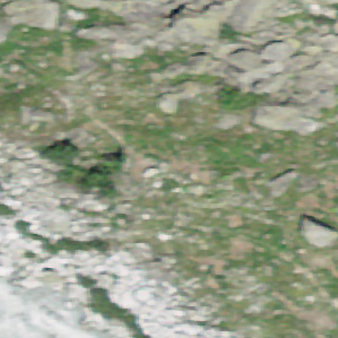
Label: bouldering_area